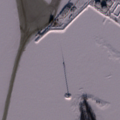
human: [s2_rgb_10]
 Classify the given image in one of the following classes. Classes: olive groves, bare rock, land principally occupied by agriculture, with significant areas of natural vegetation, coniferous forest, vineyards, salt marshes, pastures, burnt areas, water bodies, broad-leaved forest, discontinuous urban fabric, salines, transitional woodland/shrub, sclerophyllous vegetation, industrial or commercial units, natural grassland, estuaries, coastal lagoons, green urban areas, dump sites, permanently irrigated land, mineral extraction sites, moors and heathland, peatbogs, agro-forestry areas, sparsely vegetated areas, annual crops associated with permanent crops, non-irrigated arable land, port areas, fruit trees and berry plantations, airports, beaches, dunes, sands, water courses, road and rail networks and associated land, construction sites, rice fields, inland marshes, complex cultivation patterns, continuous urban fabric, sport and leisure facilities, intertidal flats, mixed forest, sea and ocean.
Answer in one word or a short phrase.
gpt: port areas, sea and ocean